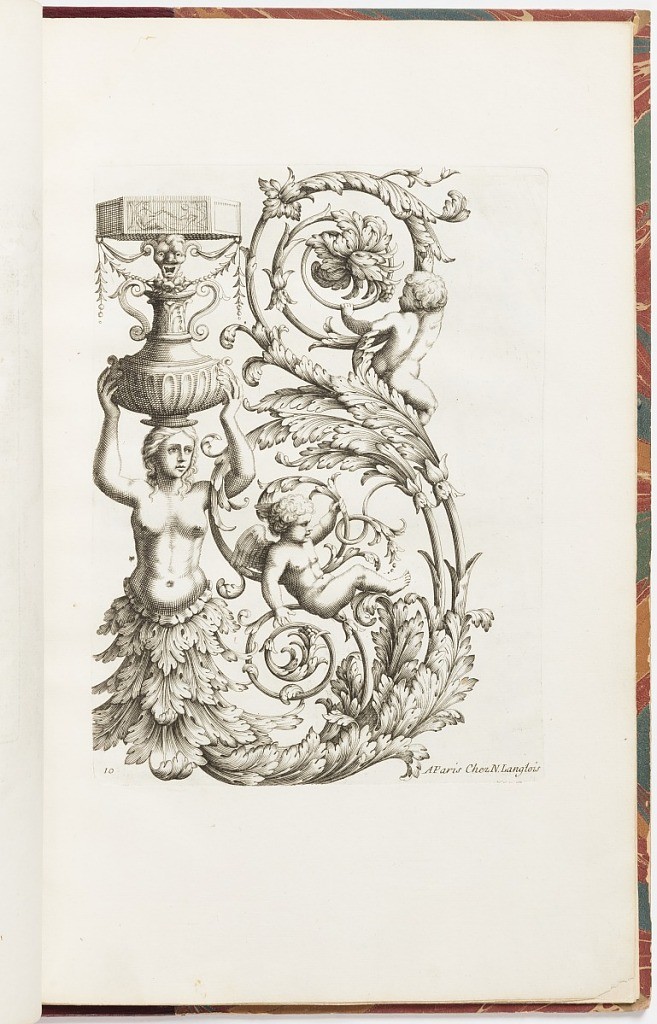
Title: Grotesque Ornament Design
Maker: Jean Bérain, the elder, French, 1640 – 1711
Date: ca.1670–ca.1700
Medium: Etching and engraving on laid paper
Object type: Print
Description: An ornament design featuring grotesques motifs, scrolling foliage, a female terminal figure holding a vase above her head with festoons of fleurons, a mask, rosettes, acanthus leaves, and two putti playing among the ornament. The plate is numbered and signed.